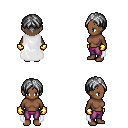
a pixel art fantasy rpg character, female body template, human, dark skin, white cape, magenta pants, gray parted hairstyle, gold gloves, four views (front, back, left, right), 2x2 character sprite sheet, small pixel art, hard edges, no anti-aliasing